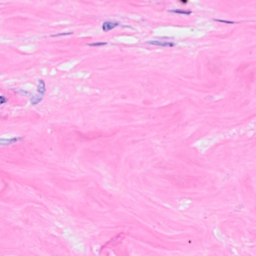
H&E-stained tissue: Breast